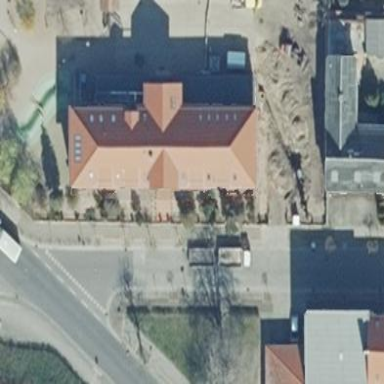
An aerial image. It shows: School building.